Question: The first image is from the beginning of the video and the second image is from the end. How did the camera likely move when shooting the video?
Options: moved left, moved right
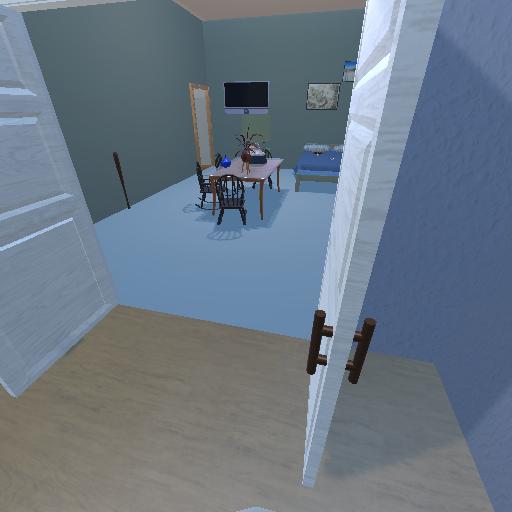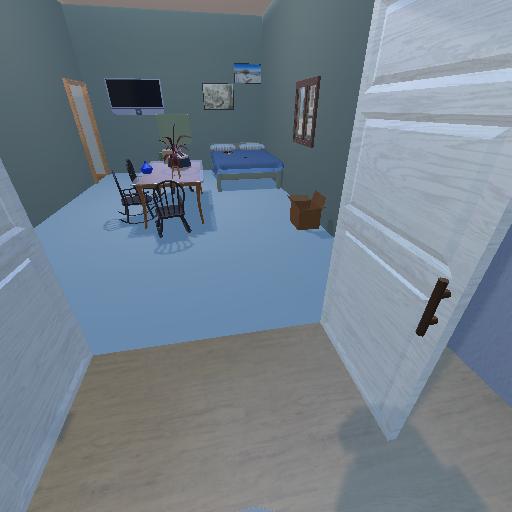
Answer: moved left